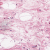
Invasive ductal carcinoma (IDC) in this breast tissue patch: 0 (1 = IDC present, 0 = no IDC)